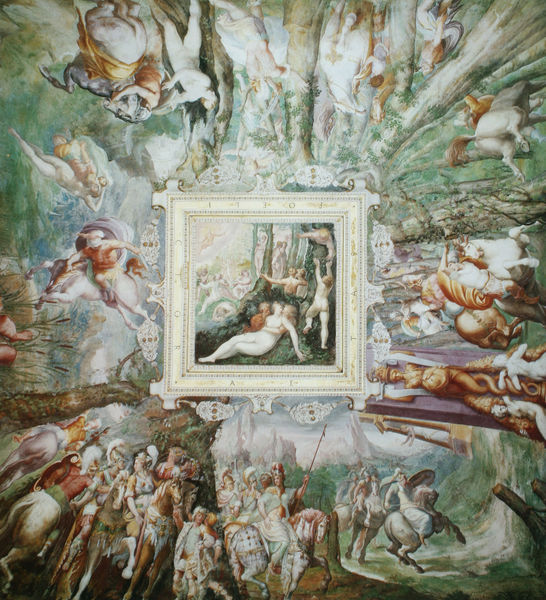
Titel: Sala dell'Aetas Felicior, Gesamtansicht der Decke
Künstler: Jacopo (gen. il Bertoja) Zanguidi
Standort: Parma
Institution: Palazzo Ducale
Schlagwörter: akt, baum, blau, gemälde, himmel, kampf, nackt, wasser, weiß, akte, baden, baumstämme, bäume, fluss, frauen, grün, landschaft, menschen, bewegung, braun, bunt, fenster, frau, hell, licht, männer, pastell, szene, säulen, rot, schloss, rahmen, bild, baumstamm, kirche, gold, decke, paar, rosa, wald, kinder, pferd, pferde, reiter, engel, sattel, liegen, italien, perspektive, modern, zug, lila, violett, kuppel, schlacht, soldaten, stuck, gruppen, bad, leiber, antike, motiv, rechteck, palast, waffen, mythologie, göttin, heer, jagd, rüstung, schimmel, pfere, untersicht, götter, manierismus, griechisch, profan, nymphen, venus, lanzen, deckengemälde, fresko, putti, szenen, quadrat, viereck, diana, kassette, deckenmalerei, vasari, susanna, deckenfresko, bildmitte, gewirr, zenturm, rüstng, fantasiewelt, 1800, 1700